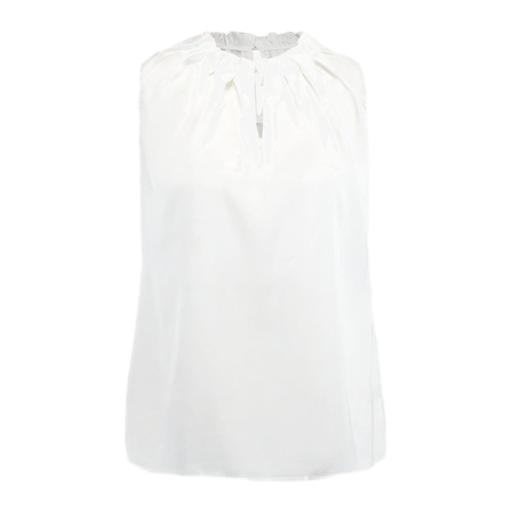
white tie-neck sleeveless blouse, white sleeveless keyhole top, white chain collar sleeveless blouse, white background